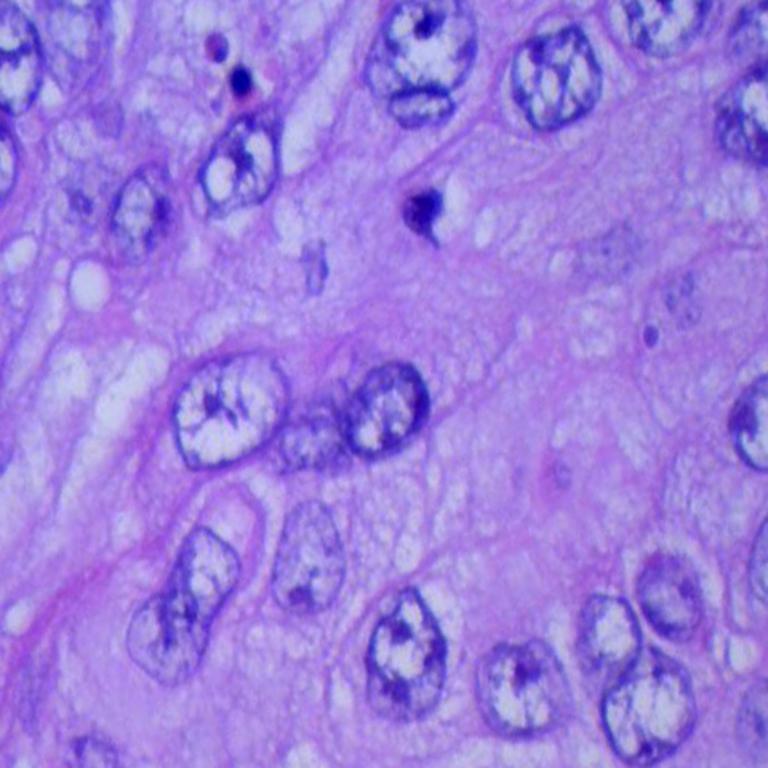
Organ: lung
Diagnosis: squamous carcinomas